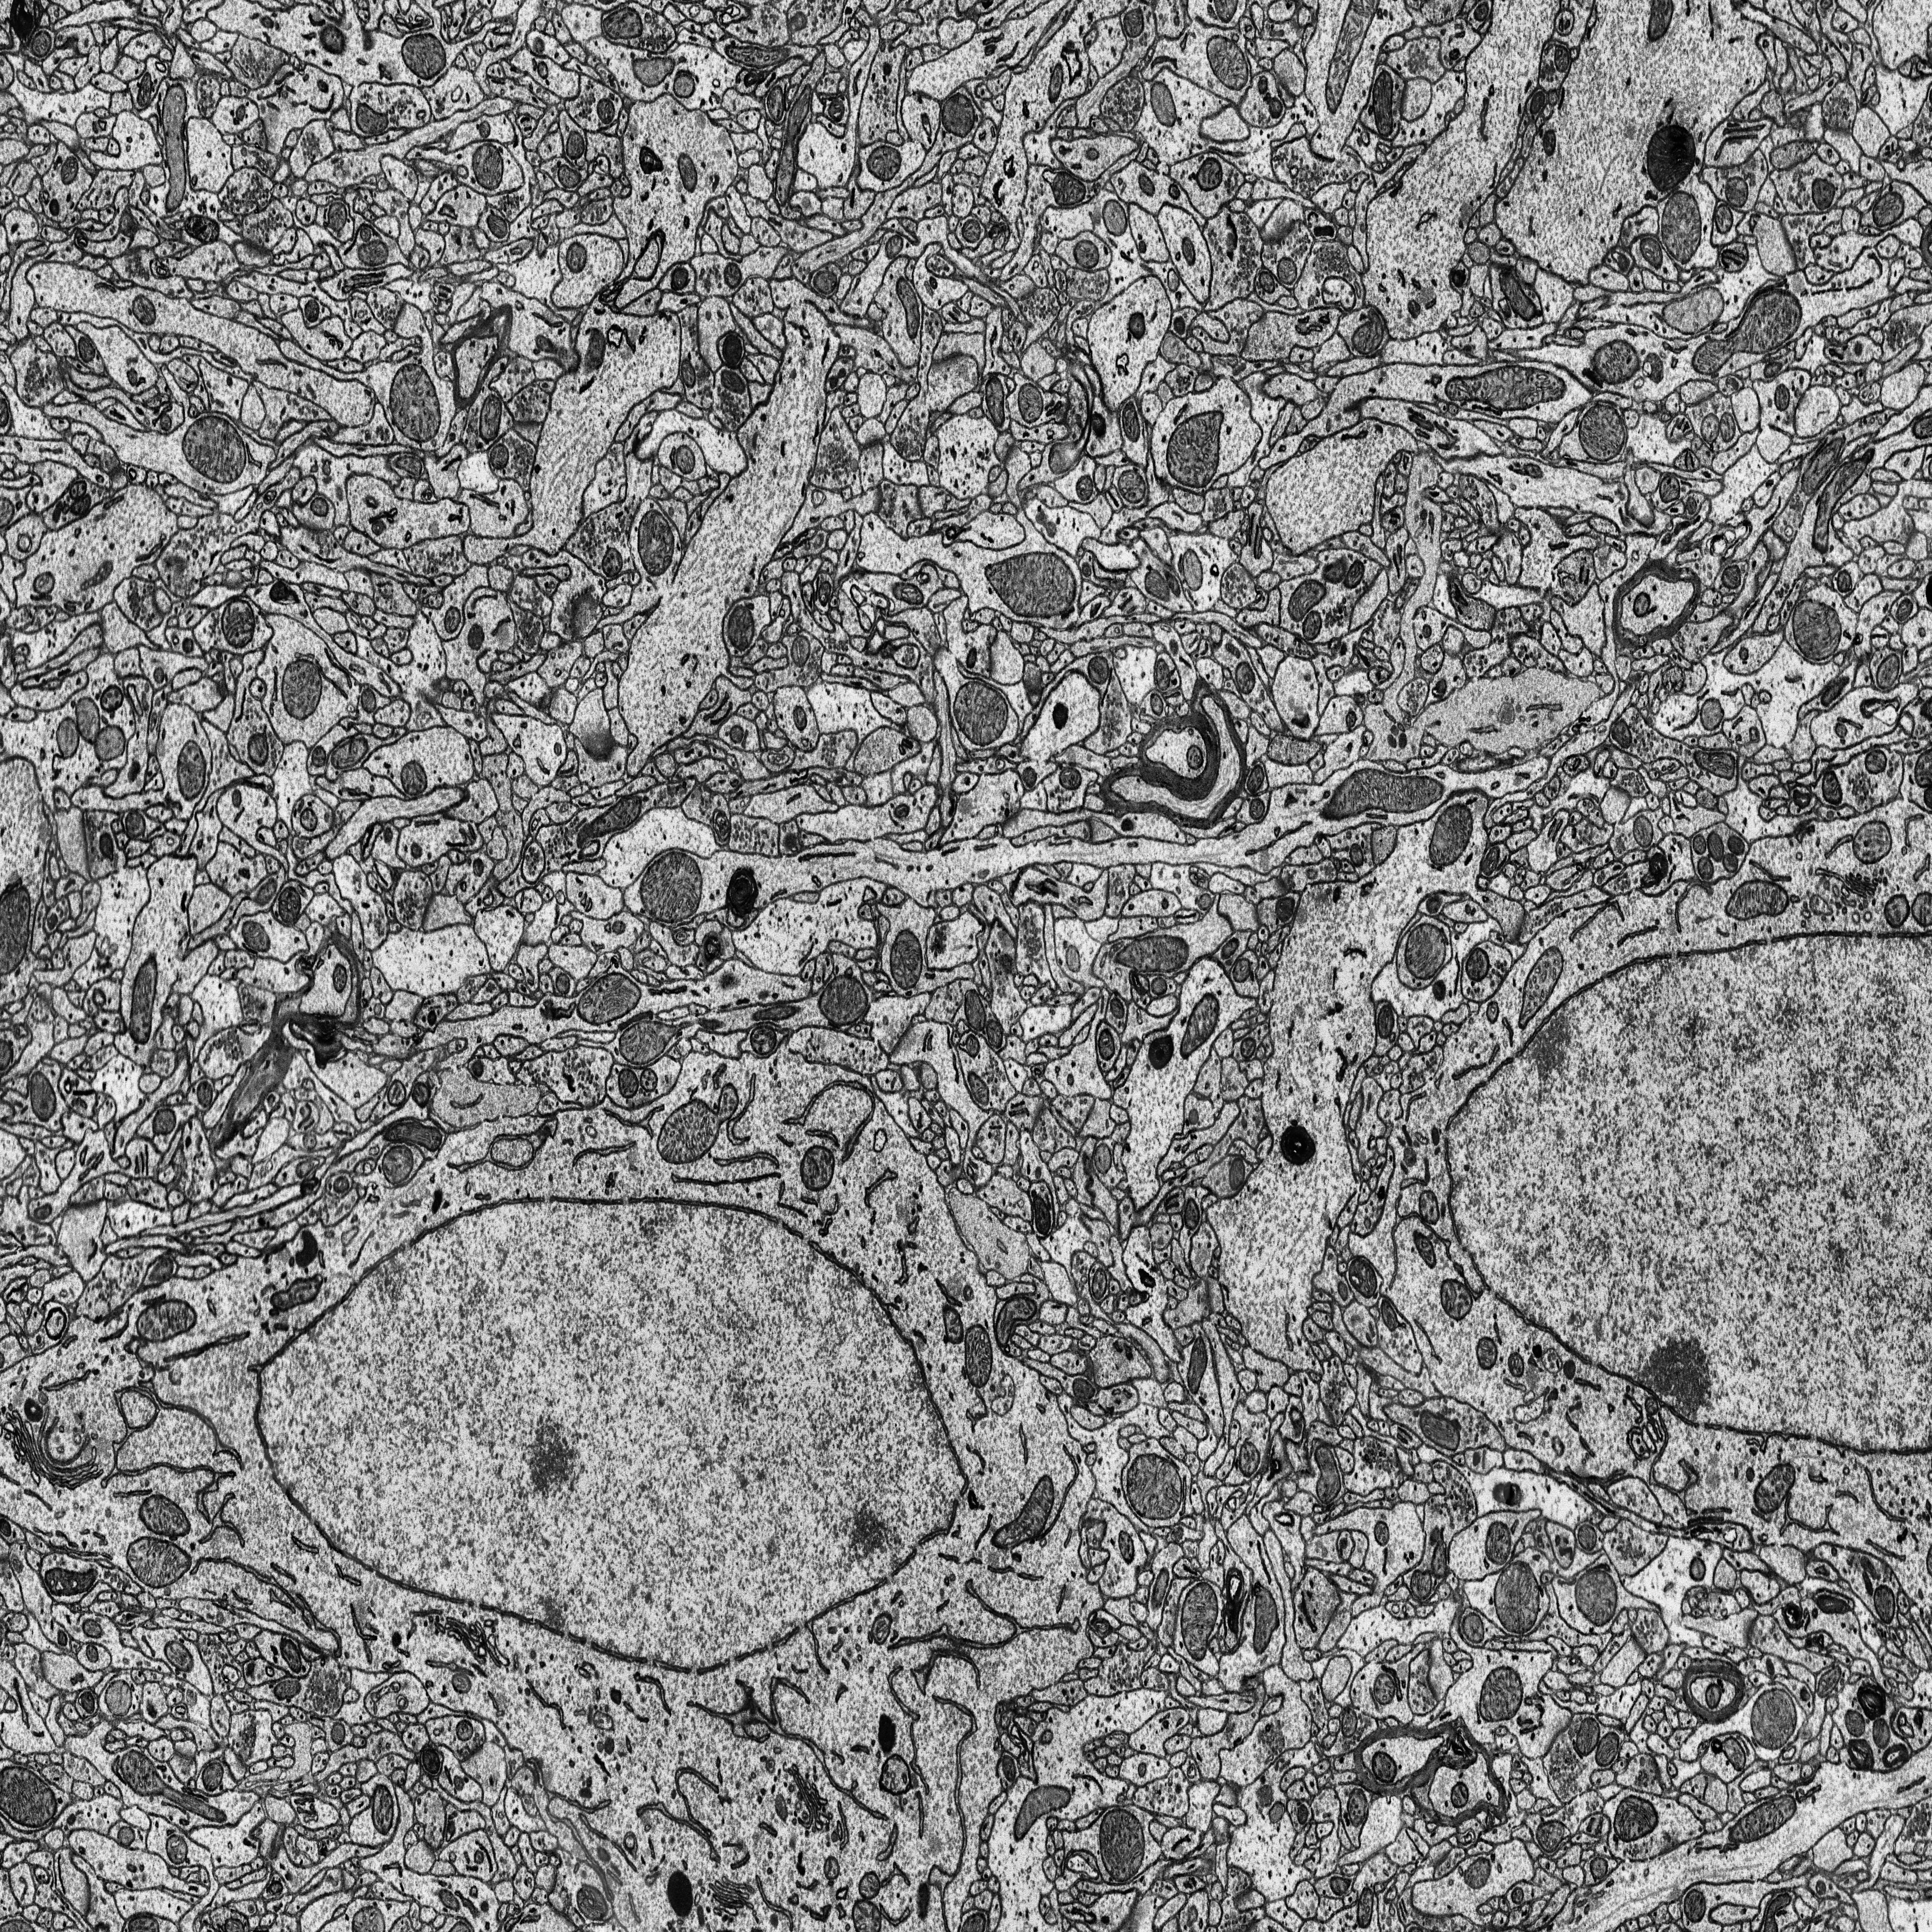
Electron microscopy slice of rat cortex tissue
Slice depth (z): 257
Mitochondria instances in slice: 394